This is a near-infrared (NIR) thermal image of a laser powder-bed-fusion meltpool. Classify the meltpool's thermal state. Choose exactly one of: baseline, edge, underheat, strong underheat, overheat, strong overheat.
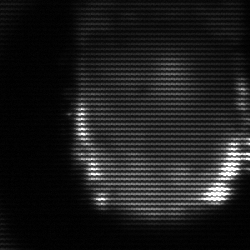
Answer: baseline